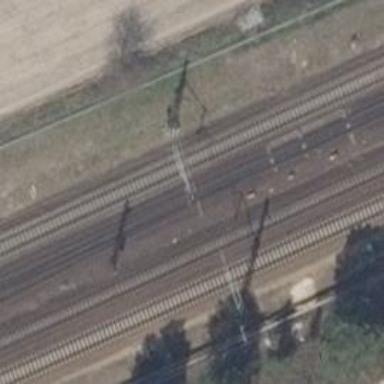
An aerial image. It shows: Signal on the railway located in the track.